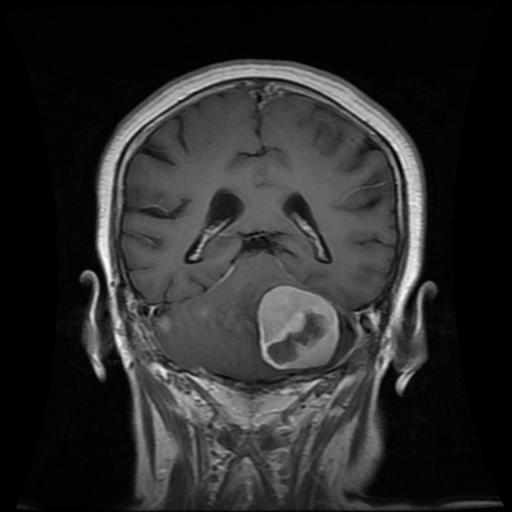
Label: meningioma